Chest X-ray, AP view. Patient: 66 years old, sex M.
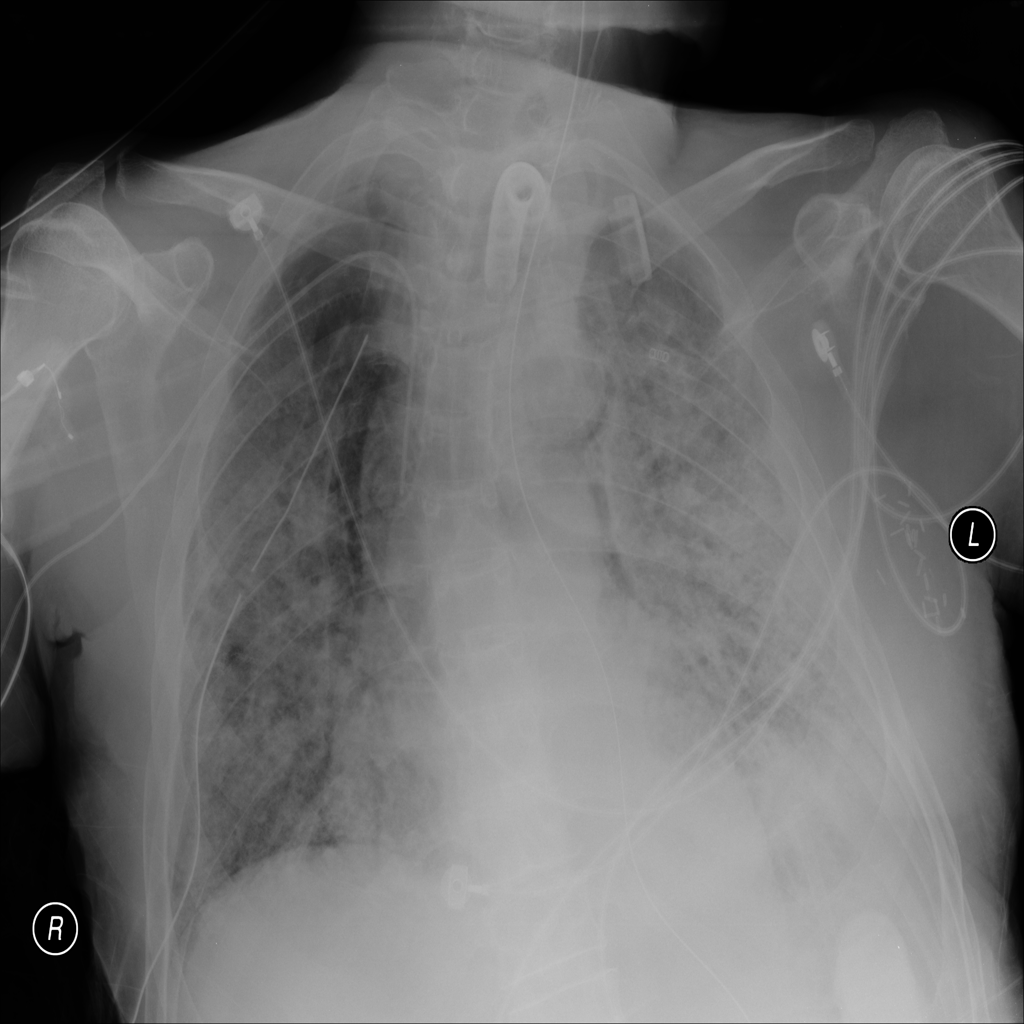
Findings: No Finding